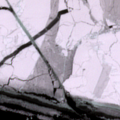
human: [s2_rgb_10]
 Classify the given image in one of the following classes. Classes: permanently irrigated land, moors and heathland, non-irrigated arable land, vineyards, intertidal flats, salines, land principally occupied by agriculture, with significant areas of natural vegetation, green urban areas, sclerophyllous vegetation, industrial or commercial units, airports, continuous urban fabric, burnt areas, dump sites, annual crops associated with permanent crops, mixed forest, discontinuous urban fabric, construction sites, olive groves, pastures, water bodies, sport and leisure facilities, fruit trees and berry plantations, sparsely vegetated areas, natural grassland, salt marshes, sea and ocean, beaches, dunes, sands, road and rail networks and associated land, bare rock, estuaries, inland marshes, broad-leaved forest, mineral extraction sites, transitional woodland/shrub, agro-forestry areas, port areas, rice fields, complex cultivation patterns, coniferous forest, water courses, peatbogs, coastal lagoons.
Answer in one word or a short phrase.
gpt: sea and ocean